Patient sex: M
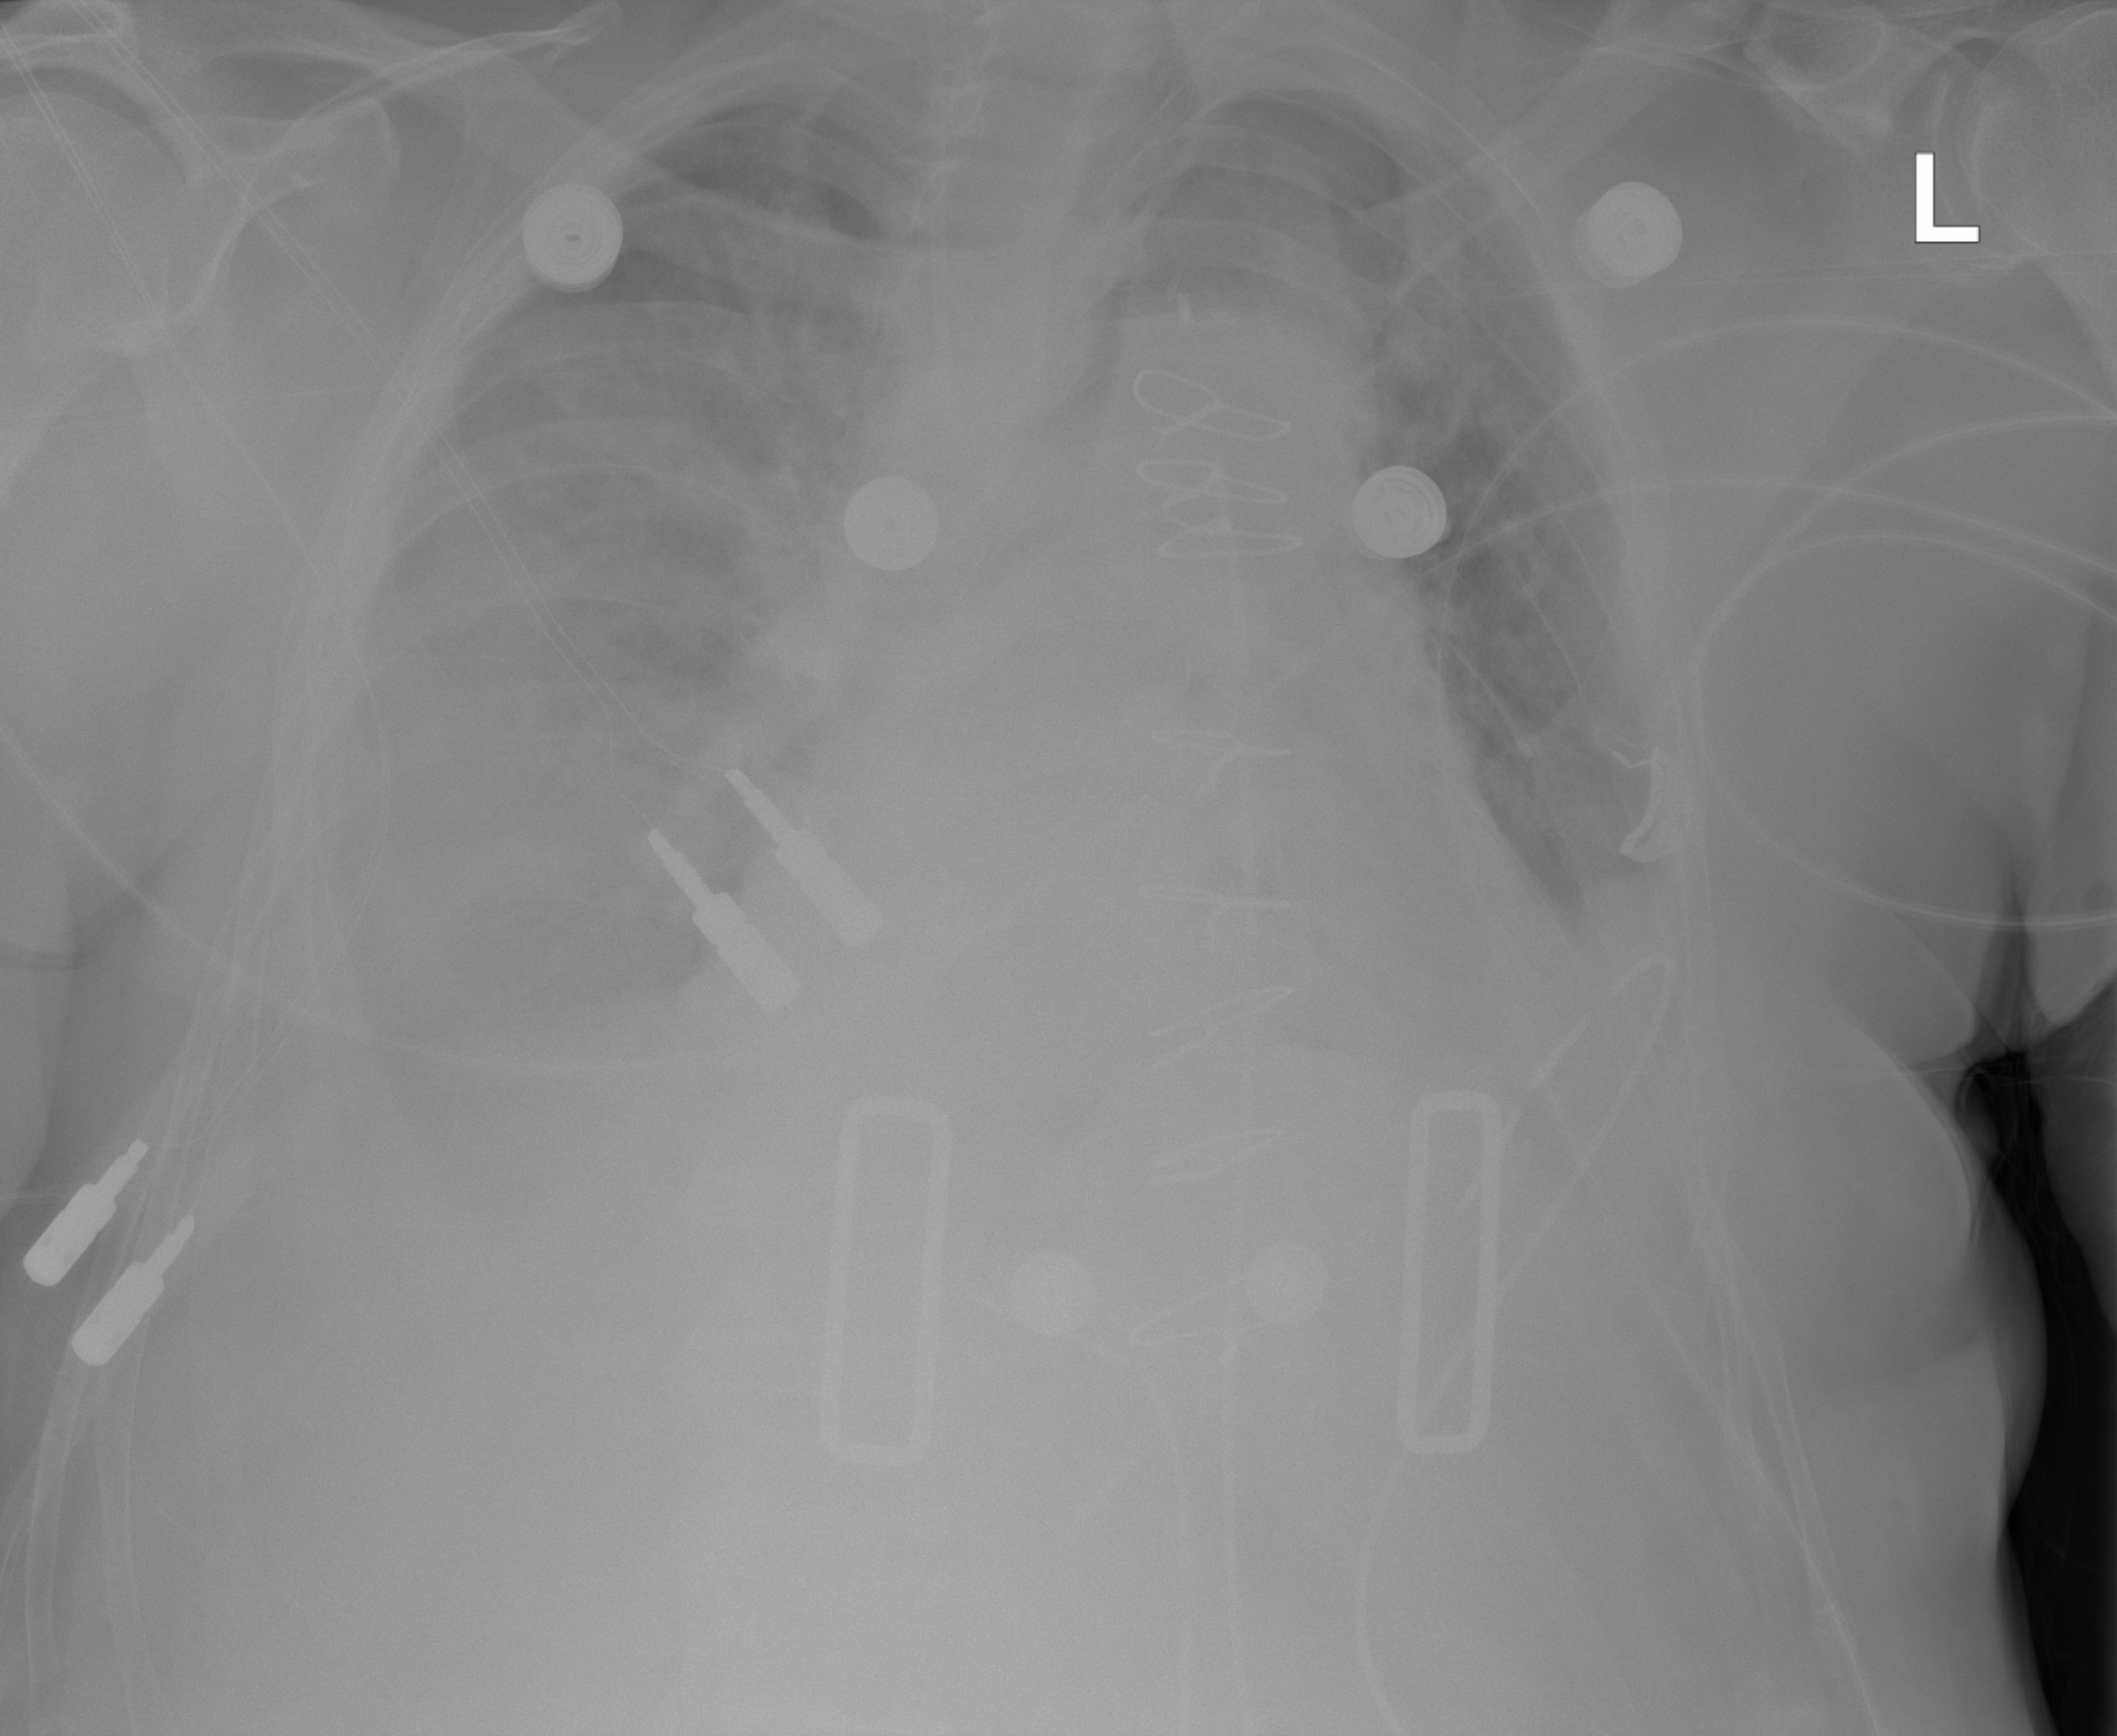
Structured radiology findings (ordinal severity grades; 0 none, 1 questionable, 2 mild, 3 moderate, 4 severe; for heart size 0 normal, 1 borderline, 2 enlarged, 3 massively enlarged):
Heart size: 2
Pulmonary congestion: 2
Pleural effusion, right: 3
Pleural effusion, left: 2
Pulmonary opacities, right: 2
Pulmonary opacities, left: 2
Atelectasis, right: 2
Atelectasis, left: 2